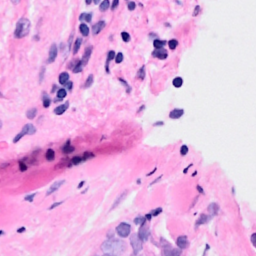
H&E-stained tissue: Breast